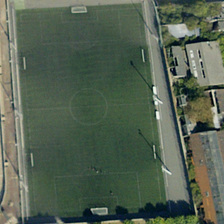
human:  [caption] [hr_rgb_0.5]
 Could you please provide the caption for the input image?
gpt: some green trees and several buildings are near a football field .

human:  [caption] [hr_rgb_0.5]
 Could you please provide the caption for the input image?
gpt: some green trees and several buildings are near a football field .

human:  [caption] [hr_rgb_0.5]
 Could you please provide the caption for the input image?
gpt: some green trees and several buildings are near a football field .

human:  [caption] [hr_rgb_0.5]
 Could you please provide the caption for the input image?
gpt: some green trees and several buildings are near a football field .

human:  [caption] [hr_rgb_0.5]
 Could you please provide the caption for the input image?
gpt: some green trees and several buildings are near a football field .